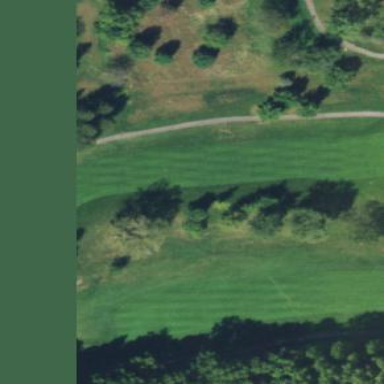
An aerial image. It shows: Golf fairway surrounded by grass.